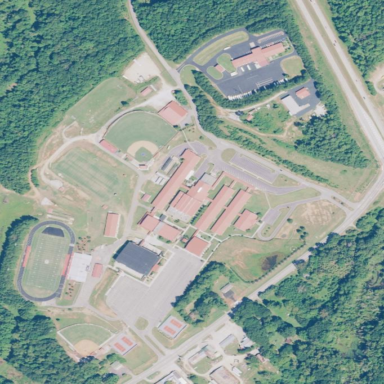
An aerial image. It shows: School.